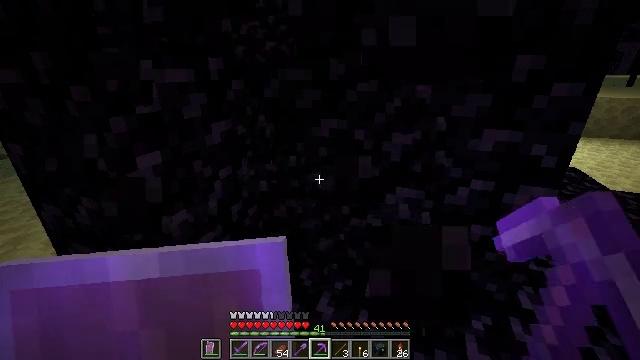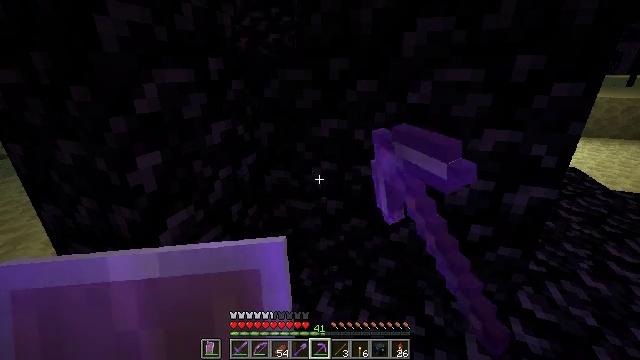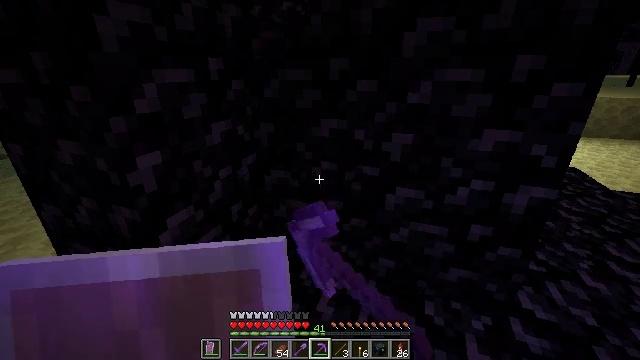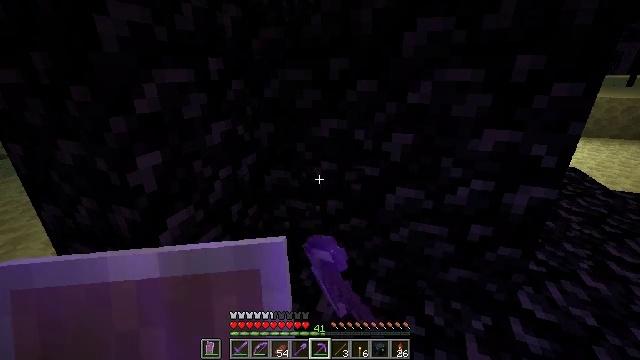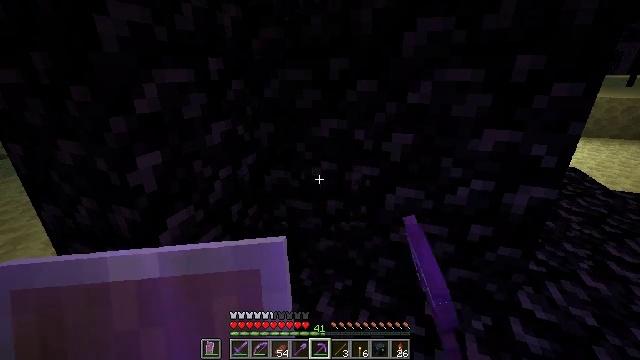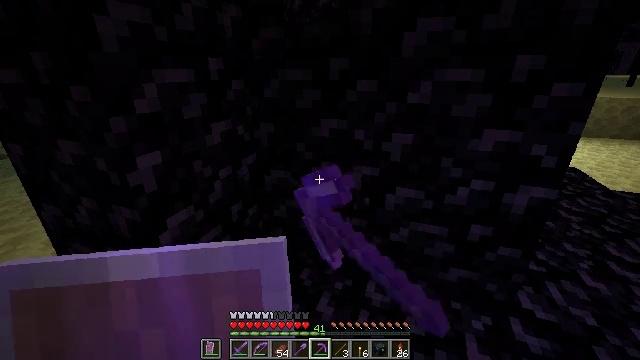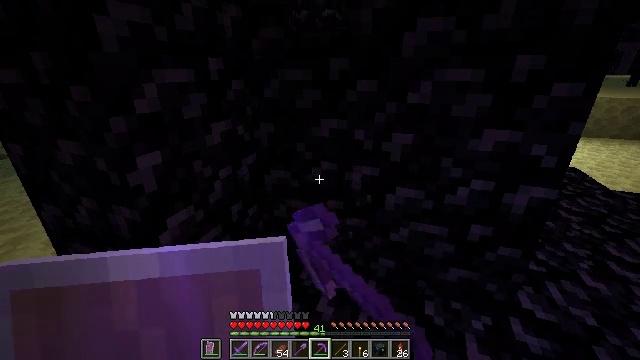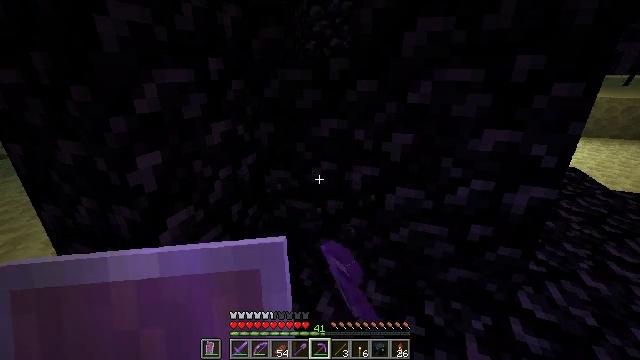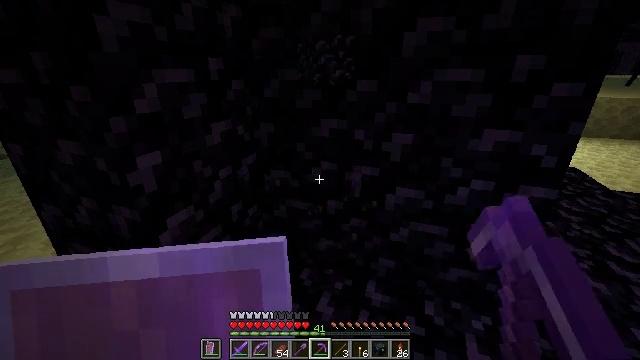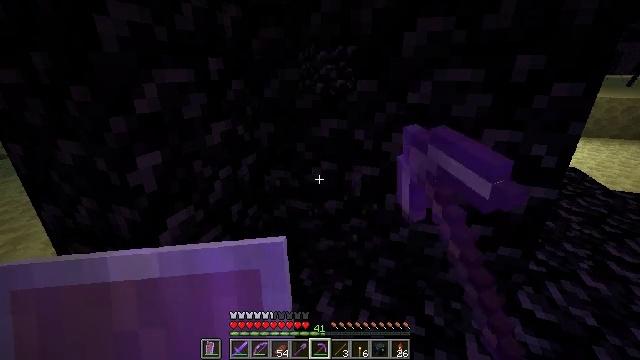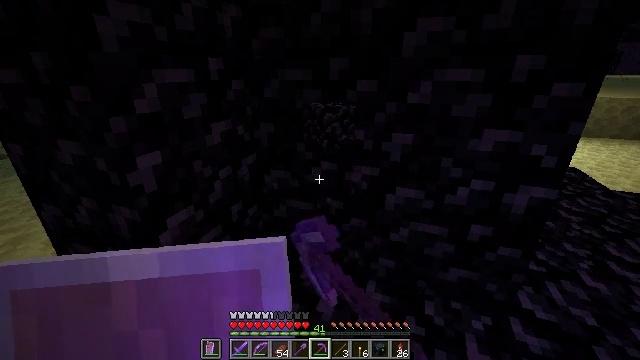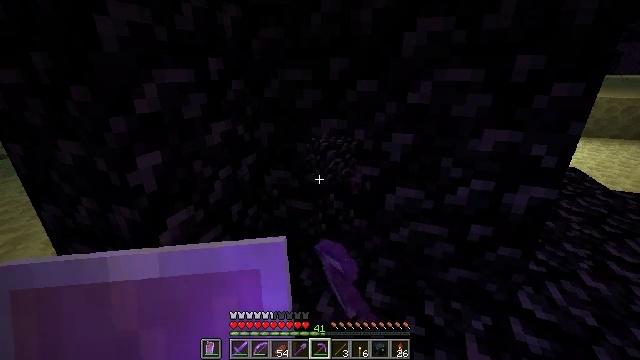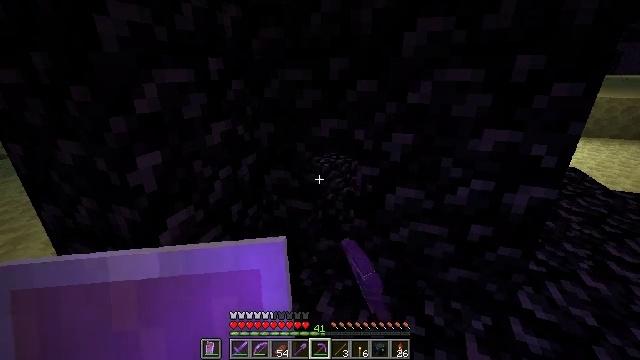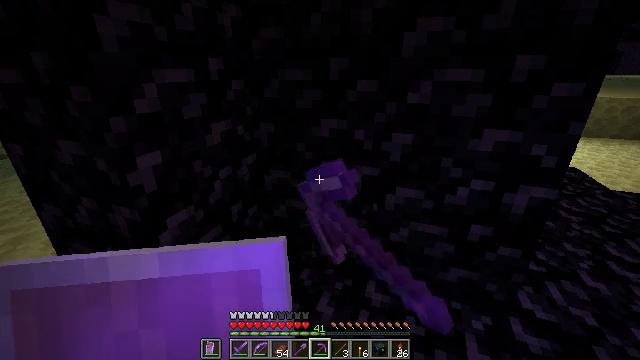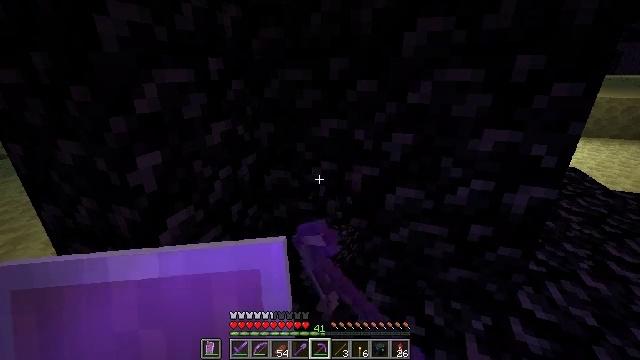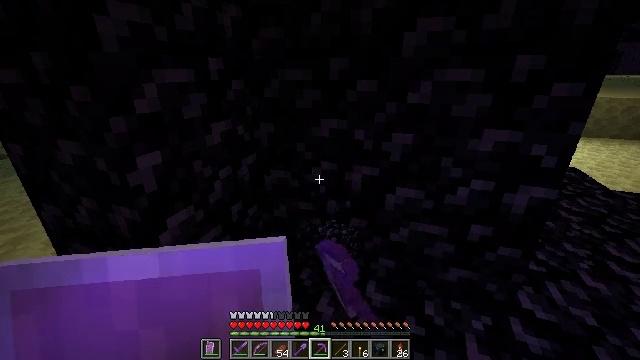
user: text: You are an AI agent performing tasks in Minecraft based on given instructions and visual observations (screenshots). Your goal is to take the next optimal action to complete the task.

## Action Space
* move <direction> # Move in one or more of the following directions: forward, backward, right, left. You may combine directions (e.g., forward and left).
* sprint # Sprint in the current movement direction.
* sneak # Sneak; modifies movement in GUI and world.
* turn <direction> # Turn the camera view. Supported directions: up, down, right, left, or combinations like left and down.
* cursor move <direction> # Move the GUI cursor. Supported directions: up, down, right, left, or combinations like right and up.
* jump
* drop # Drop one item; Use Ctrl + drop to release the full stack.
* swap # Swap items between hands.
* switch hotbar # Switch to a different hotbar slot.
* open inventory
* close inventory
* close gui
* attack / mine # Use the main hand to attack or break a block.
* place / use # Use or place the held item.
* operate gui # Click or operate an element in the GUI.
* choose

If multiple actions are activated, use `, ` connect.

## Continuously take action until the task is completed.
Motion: motion action
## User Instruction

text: Collect obsidian for crafting.
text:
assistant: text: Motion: attack / mine
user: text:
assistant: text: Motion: attack / mine
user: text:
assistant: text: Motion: attack / mine
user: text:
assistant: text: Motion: attack / mine
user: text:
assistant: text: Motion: attack / mine
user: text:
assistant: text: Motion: attack / mine
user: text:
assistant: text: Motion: attack / mine
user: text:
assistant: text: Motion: attack / mine
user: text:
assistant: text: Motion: attack / mine
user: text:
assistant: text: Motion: attack / mine
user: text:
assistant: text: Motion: attack / mine
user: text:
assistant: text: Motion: attack / mine
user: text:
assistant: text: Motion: attack / mine
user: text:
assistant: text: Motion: attack / mine
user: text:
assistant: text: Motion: attack / mine
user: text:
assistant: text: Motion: attack / mine
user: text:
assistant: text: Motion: attack / mine
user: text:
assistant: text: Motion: attack / mine
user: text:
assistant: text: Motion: move forward, attack / mine
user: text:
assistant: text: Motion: move forward, attack / mine
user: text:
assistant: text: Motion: move forward, attack / mine
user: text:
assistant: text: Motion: attack / mine
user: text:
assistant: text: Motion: attack / mine
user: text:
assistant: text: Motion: turn right and down, attack / mine
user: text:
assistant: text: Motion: turn right and down, attack / mine
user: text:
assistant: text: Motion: turn right and down, attack / mine
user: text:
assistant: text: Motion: attack / mine
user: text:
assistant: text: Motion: attack / mine
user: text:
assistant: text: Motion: attack / mine
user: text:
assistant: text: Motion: attack / mine